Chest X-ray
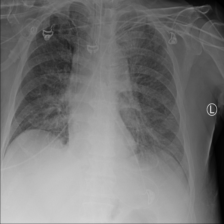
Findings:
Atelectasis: negative
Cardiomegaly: negative
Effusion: negative
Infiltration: positive
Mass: negative
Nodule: negative
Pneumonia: negative
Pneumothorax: negative
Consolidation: negative
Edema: negative
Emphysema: negative
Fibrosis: negative
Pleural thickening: negative
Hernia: negative